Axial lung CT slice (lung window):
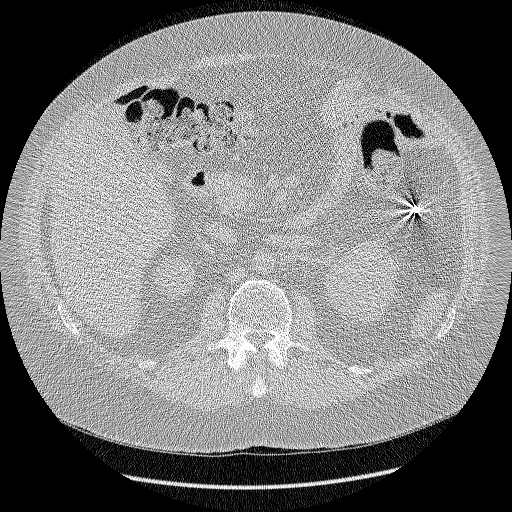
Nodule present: no